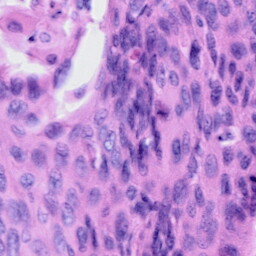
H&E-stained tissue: Cervix